Question: Is it possible to use Cinder with VS2013?
From the official Cinder web site, the <URL> lists only VS2010 and VS2012 support:

Is there some other Cinder distribution that can be downloaded, and it's ready for use with VS2013?
---
Someone in the comments suggested to try the VS2012 download with VS2013. I tried creating a simple project with TinderBox, and opened the solution in VS2013. After the usual VS2013's solution upgrade dialog-box, I tried to build, and I got the following errors:
> '''
1>------ Build started: Project: CinderTestVS2013, Configuration: Debug Win32 ------
1> CinderTestVS2013App.cpp
1> Unknown compiler version - please run the configure tests and report the results
1>cinder_d.lib(gl.obj) : error LNK2038: mismatch detected for '_MSC_VER': value '1700' doesn't match value '1800' in CinderTestVS2013App.obj
1>cinder_d.lib(Renderer.obj) : error LNK2038: mismatch detected for '_MSC_VER': value '1700' doesn't match value '1800' in CinderTestVS2013App.obj
1>cinder_d.lib(Window.obj) : error LNK2038: mismatch detected for '_MSC_VER': value '1700' doesn't match value '1800' in CinderTestVS2013App.obj
...
lots of similar errors ...
...
1>C:\Temp\CinderTests\CinderTestVS2013c11\Debug\CinderTestVS2013.exe : fatal error LNK1319: 55 mismatches detected
========== Build: 0 succeeded, 1 failed, 0 up-to-date, 0 skipped ==========
'''
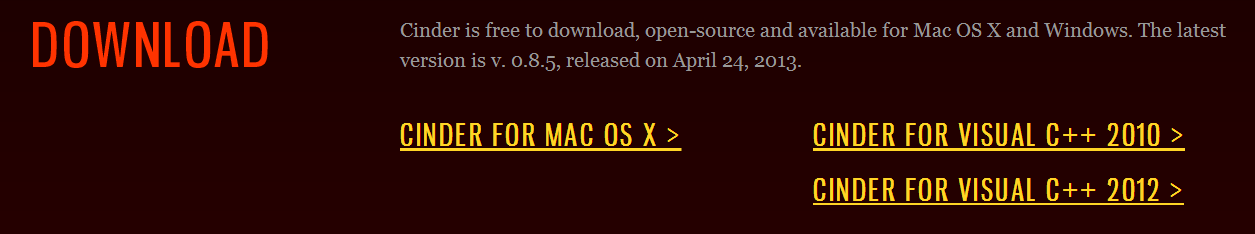
Answer: I downloaded the dev branch source code from here:
<URL>
and built it using VS2013 (there was actually a file missing from Boost, and I downloaded it from <URL>.
Since there seemed to be no TinderBox working "out of the box" with VS2013, I used the "official" TinderBox (which can target VS2012), created a project using that TinderBox, and then opened this VS2012 project with VS2013.
After the conversion completed, I updated the references to include directories () and library directories ( and ) to point to the files of the aforementioned VS2013 dev branch.
The simple code I tested ran correctly.
However, is not as smooth as using the officially supported VS2012.
Looking forward to have an official VS2013 support (including TinderBox).